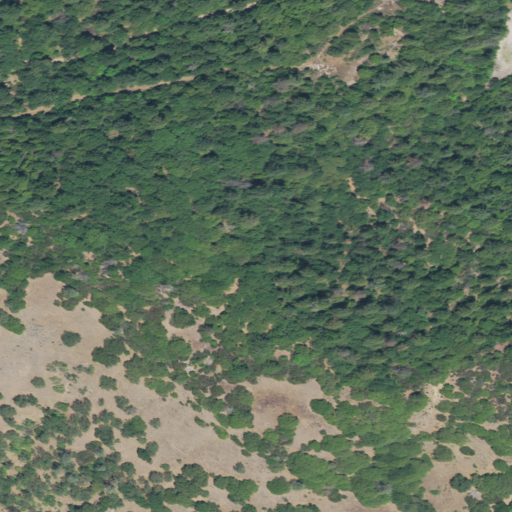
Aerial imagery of mountain in California named Oat Hill containing grassland, shrub, and evergreen forest